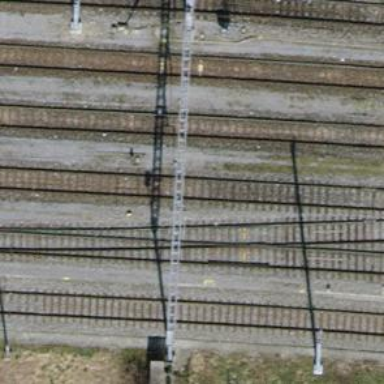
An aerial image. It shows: Rail siding with electrified tracks using contact line.